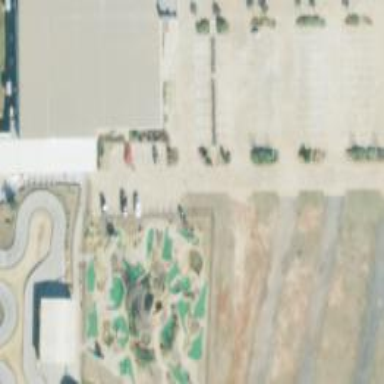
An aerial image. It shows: Miniature golf course.